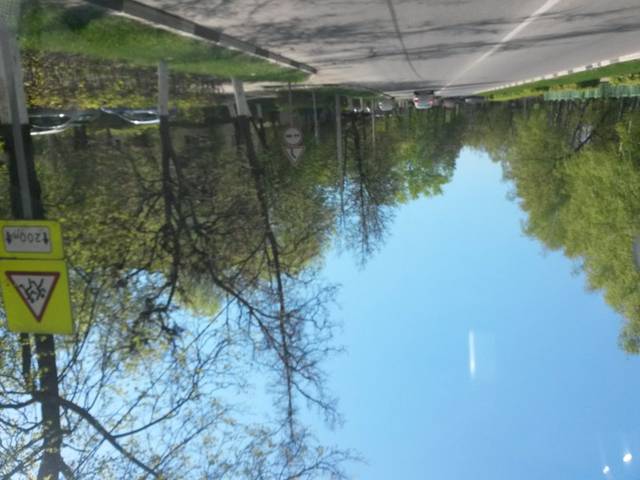
Region: Russia
Coordinates: 55.419, 37.537